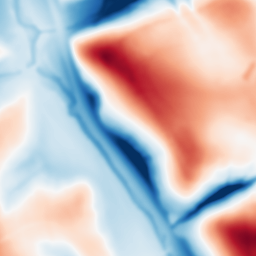
Category: multiscale
Decomposition family: dog_multiscale
Decomposition parameters: sigma_ratio: 1.6
n_scales: 6
base_sigma: 2
Upsampling method: quintic
Upsampling parameters: scale: 2
Upsampling scale: 2